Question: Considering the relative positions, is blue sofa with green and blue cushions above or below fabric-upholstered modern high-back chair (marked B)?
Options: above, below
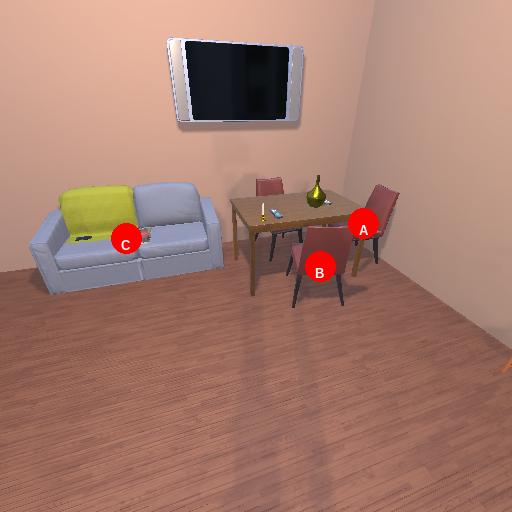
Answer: above